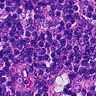
Metastatic tissue present: no